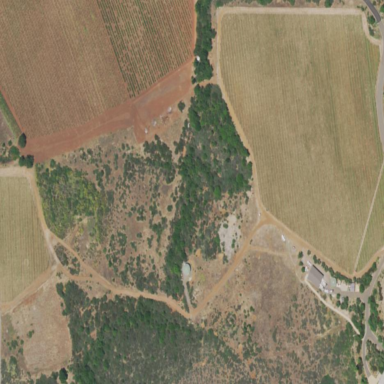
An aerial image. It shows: Vineyard with wine grapes as the crop.